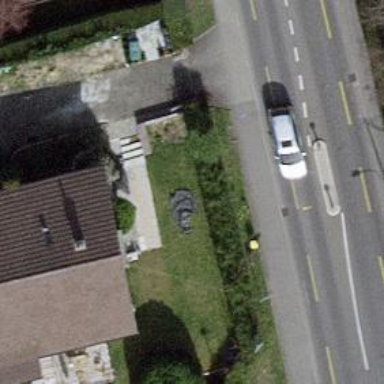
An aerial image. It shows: Post box is visible.